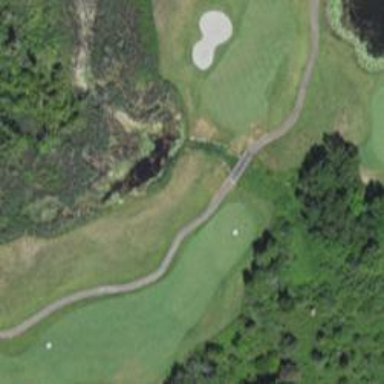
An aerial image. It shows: Service road on bridge for golf carts.